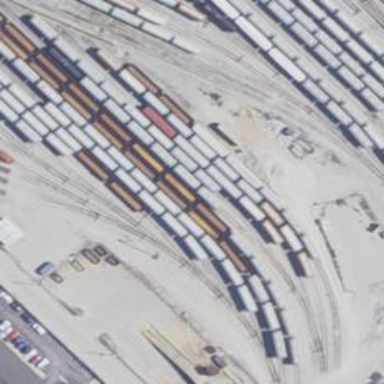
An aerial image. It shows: Railway yard used for servicing trains.